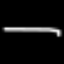
Label: line